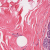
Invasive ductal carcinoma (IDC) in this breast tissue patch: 0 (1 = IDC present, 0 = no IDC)